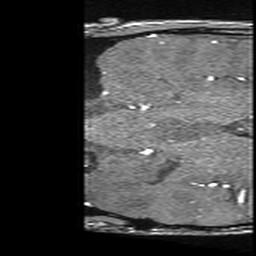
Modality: angio
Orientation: coronal
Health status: ill
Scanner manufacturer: siemens
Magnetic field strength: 3 T
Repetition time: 0.021 s
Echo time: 0.00343 s